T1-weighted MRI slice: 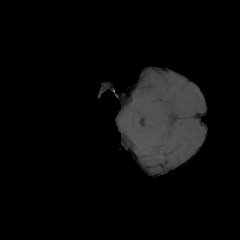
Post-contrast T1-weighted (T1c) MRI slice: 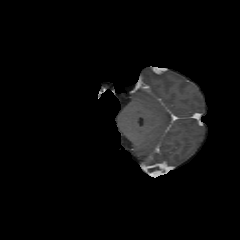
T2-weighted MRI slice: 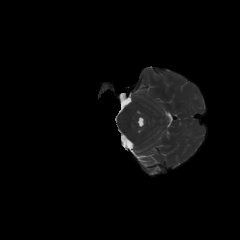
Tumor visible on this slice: no